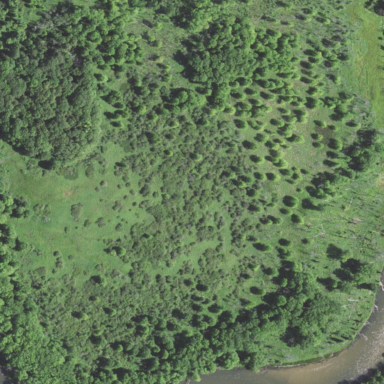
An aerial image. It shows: Swamp in wetland area.